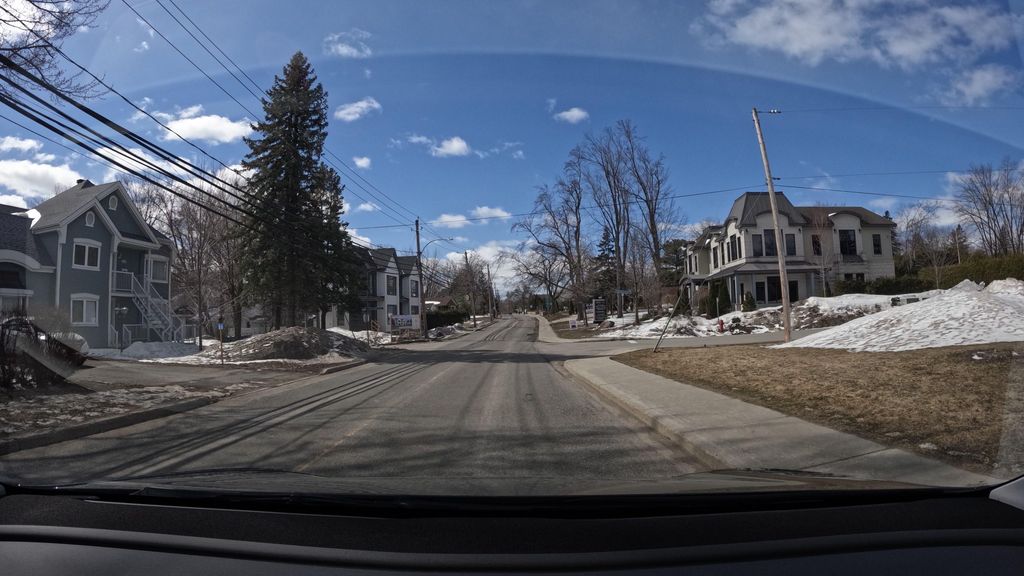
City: montreal